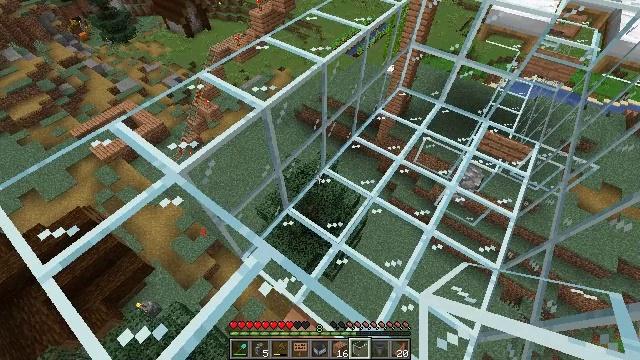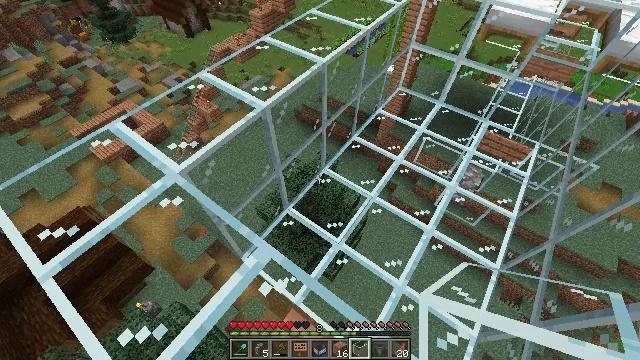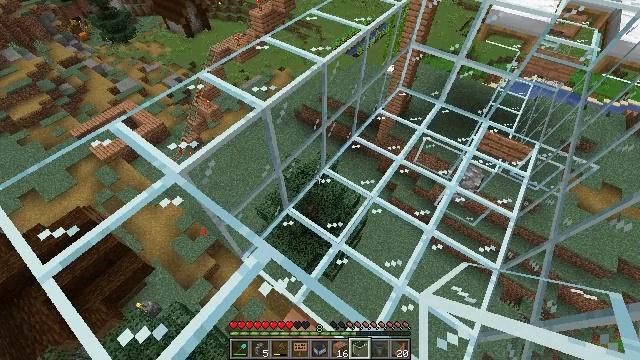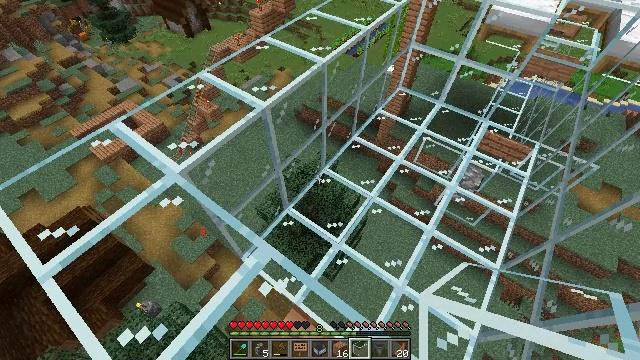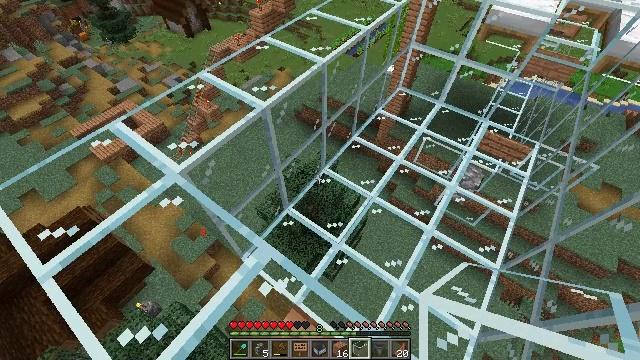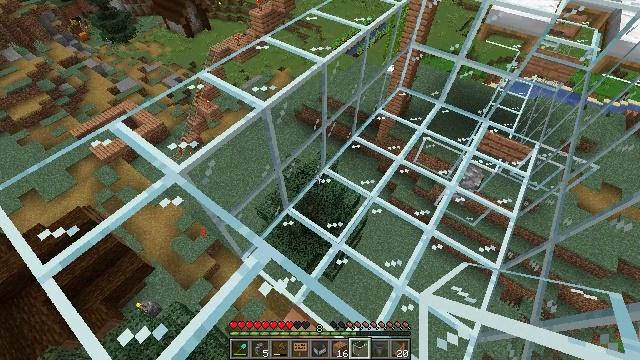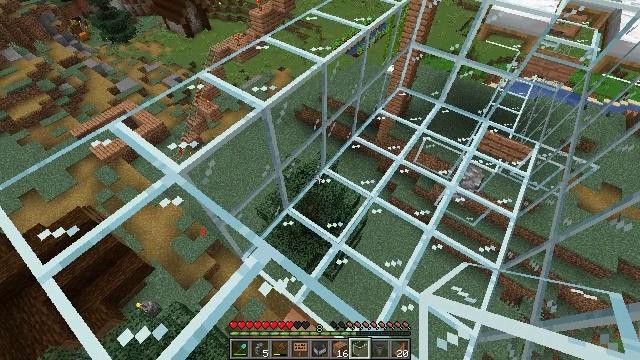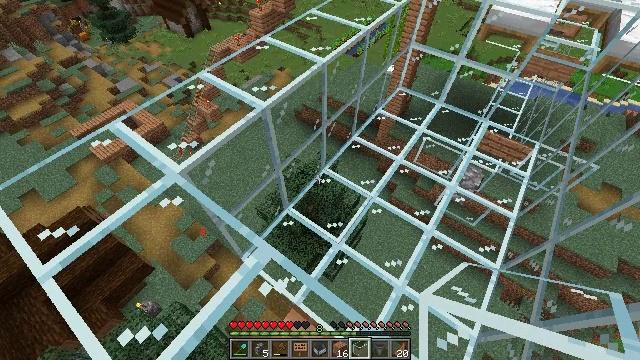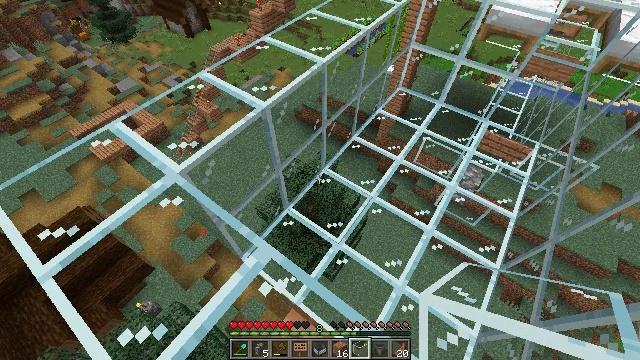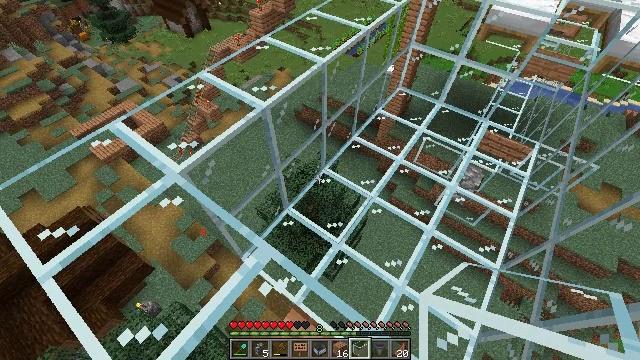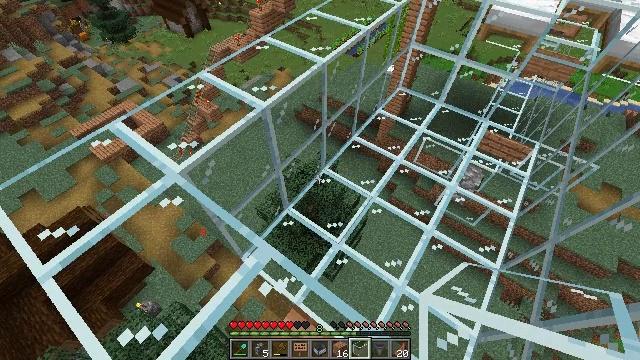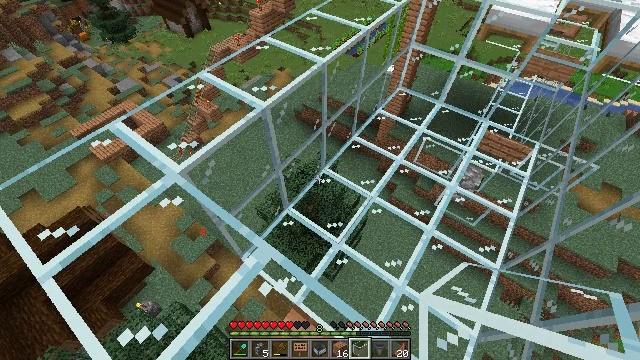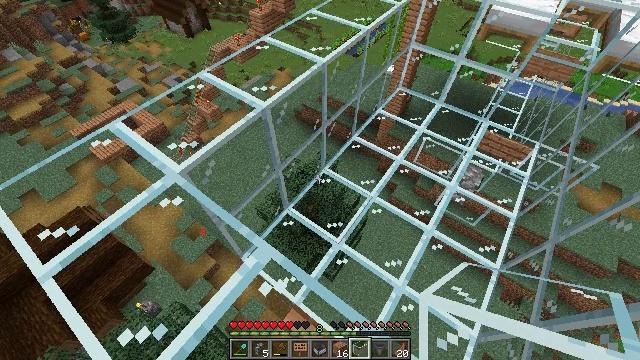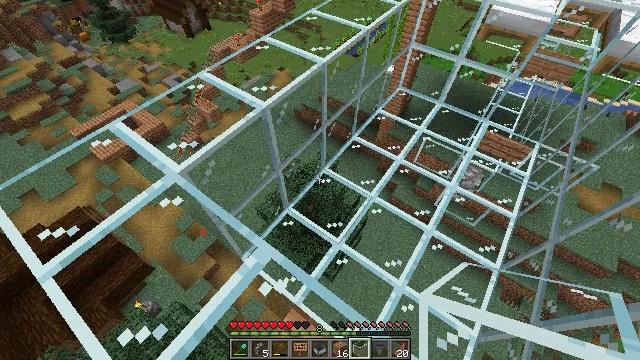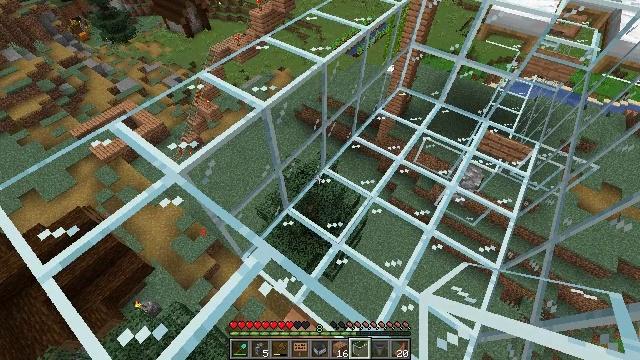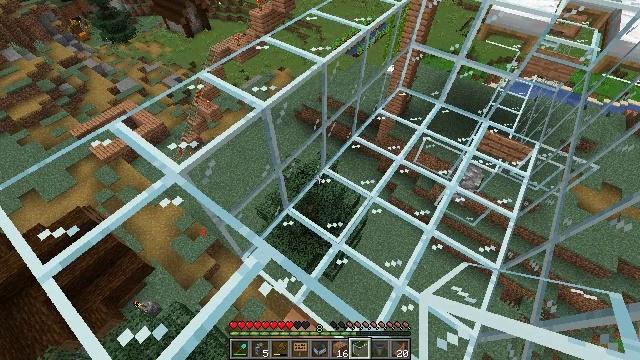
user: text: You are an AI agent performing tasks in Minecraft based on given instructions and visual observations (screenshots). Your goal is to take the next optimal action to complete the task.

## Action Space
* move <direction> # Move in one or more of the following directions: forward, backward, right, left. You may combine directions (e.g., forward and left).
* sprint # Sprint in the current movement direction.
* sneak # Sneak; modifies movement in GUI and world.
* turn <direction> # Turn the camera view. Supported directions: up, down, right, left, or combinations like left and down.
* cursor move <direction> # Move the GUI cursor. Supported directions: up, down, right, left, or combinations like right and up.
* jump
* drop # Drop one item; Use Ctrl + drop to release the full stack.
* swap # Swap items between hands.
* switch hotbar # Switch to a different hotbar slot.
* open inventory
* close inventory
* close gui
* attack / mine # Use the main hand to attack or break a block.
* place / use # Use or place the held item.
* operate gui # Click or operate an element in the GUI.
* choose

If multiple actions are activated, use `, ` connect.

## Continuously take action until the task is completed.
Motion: motion action
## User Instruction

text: Gather jungle planks for building.
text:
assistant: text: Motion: no_op
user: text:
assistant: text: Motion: no_op
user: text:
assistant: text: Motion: no_op
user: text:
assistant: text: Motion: no_op
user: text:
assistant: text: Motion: no_op
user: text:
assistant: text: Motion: no_op
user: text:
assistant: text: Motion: no_op
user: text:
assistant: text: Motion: no_op
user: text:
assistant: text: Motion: no_op
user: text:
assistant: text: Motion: no_op
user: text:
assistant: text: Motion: no_op
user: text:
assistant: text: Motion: no_op
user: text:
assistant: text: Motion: no_op
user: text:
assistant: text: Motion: no_op
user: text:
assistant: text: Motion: no_op
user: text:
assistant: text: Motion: no_op
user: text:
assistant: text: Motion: no_op
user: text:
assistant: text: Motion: no_op
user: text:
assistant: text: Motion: no_op
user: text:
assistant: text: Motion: no_op
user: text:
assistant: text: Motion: no_op
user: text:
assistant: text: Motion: no_op
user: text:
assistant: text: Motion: no_op
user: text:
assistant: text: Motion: no_op
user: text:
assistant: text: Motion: no_op
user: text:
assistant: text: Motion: no_op
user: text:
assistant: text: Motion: no_op
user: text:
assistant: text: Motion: no_op
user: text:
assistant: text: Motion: no_op
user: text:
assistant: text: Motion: no_op